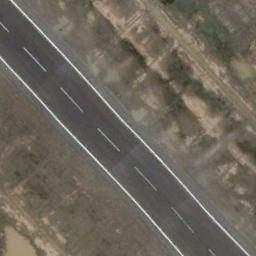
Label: runway